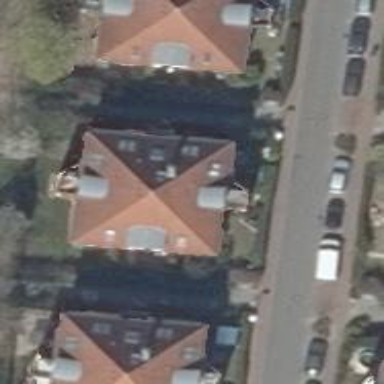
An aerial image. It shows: Pyramidal roof tops building of apartments.